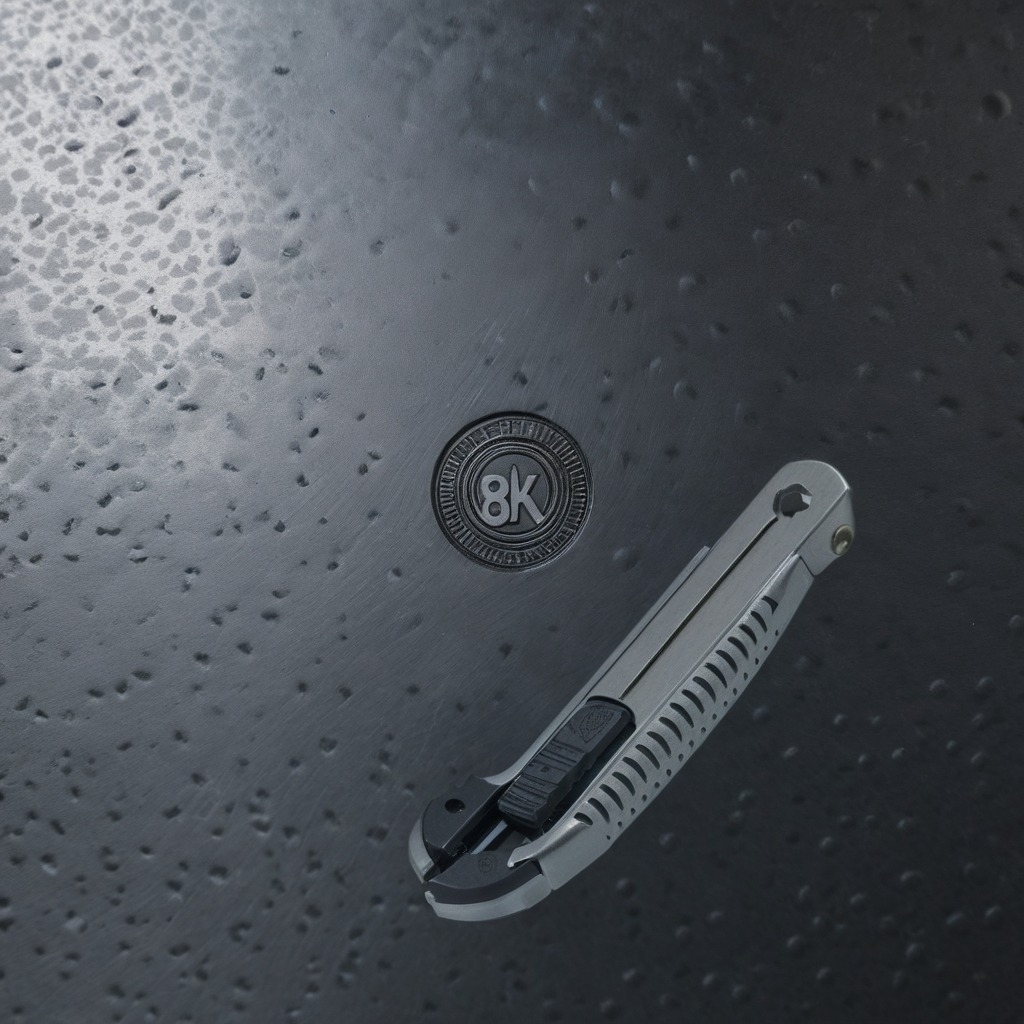
A utility knife lies on a cold steel table in a mining workshop gritty textures.